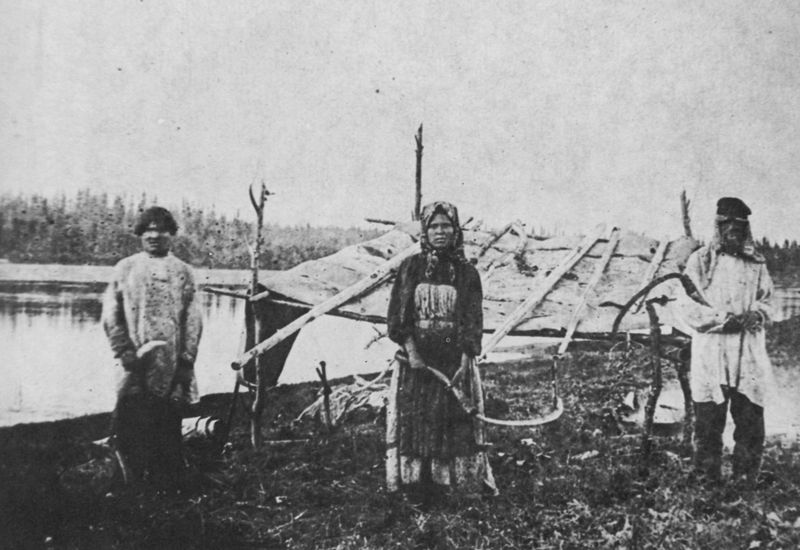
Titel: Eine syrjänische Familie
Künstler: Russischer Photograph
Standort: Paris
Institution: Société de Géographie Française
Schlagwörter: gruppe, himmel, mann, wasser, weiß, bäume, fluss, mädchen, see, ufer, frau, grau, hell, hintergrund, holz, hut, kleid, kleider, licht, männer, schwarz, blick, dach, gras, tuch, wiese, hemd, mütze, arm, kleidung, leinen, bildnis, portrait, porträt, flusslauf, kalt, spiegelung, gewässer, hütte, drei, familie, kind, frontal, wald, arbeit, bauern, schürze, fischer, russland, latten, inszenierung, arbeiter, unterstand, kopftuch, junge, bauer, foto, fotografie, photographie, sichel, stöcke, volk, kittel, anschauen, tracht, werkzeug, grad, fellmütze, cape, erinnerung, armut, blech, stecken, sense, schutz, zelt, verschlag, landarbeiter, dokumentation, gestellt, ureinwohner, sensen, sethen, inszeniert, ethnologie, sibirien, inuit, volkskunde, htu, schlafplatz